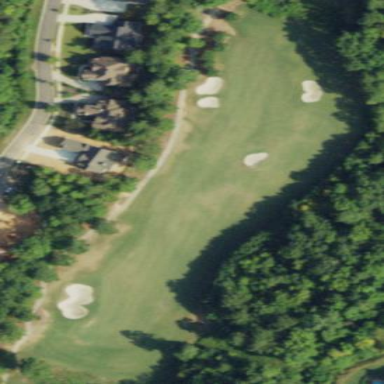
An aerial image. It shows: Area of rough grass used for golf.